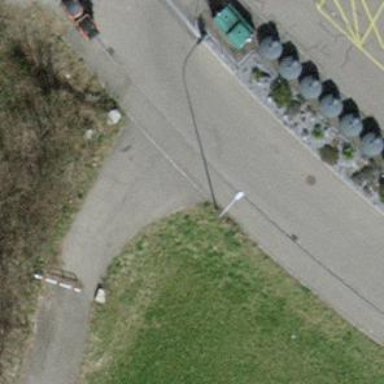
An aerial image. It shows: Block barrier.